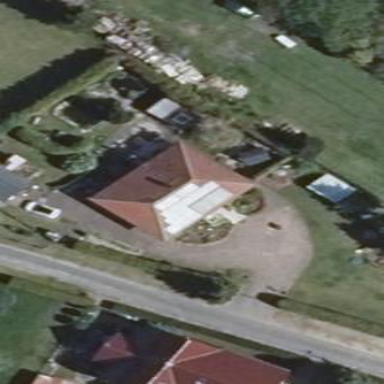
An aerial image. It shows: Red house with hipped roof oriented along the building.